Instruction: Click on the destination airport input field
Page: home
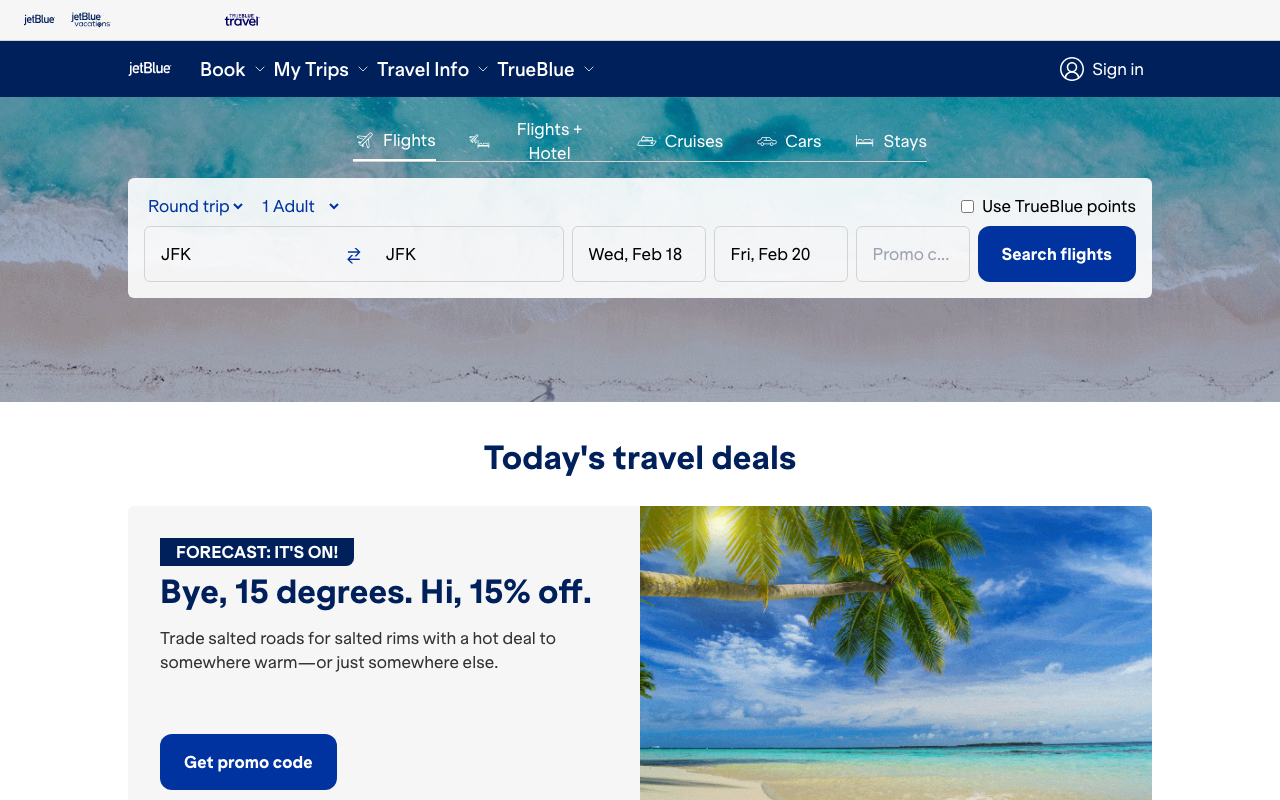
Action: click